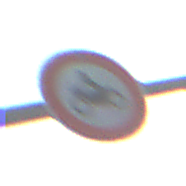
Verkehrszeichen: VerbotKraftraeder
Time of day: MorningAfternoon
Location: Outdoor (Suburban)
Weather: PartlyCloudy
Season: NotSpecified
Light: Natural